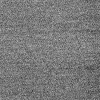
Atmospheric dust classification: dusty